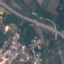
Land use / land cover class: Highway